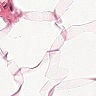
Metastatic tissue present: no